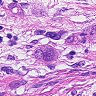
Metastatic tissue present: yes